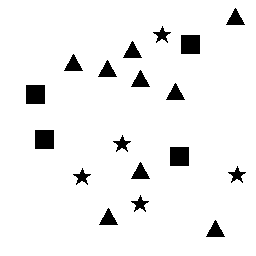
Squares: 4
Triangles: 9
Stars: 5
Total shapes: 18